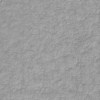
Label: not_dusty